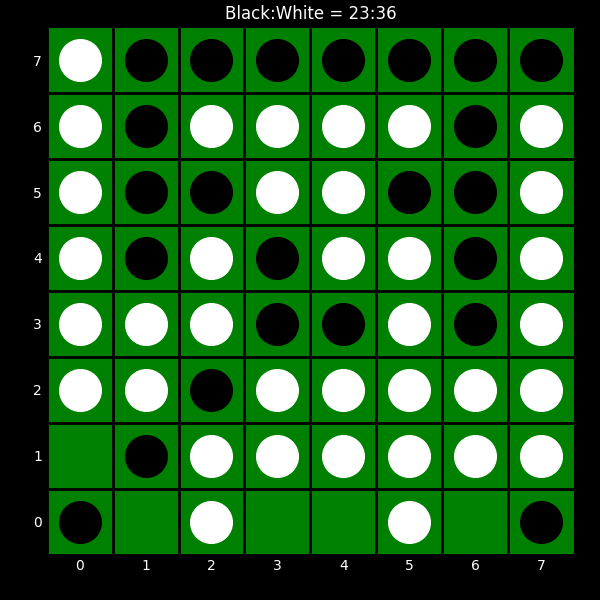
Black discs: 23
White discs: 36